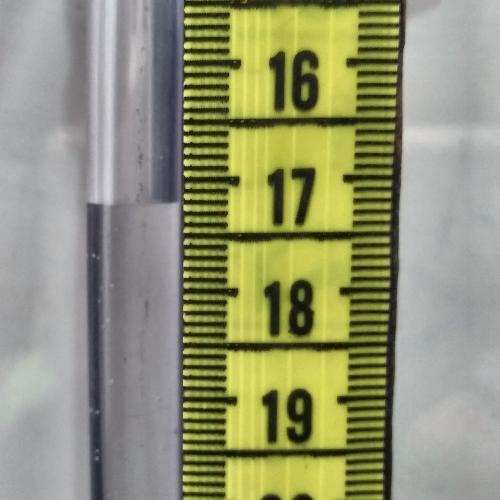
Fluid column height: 17.2 cm